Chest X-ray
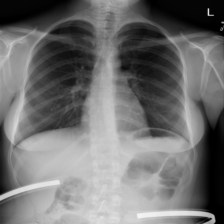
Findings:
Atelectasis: negative
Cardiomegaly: negative
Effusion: negative
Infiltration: negative
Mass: negative
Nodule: negative
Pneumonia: negative
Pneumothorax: negative
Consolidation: negative
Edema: negative
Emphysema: negative
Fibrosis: negative
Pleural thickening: negative
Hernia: negative